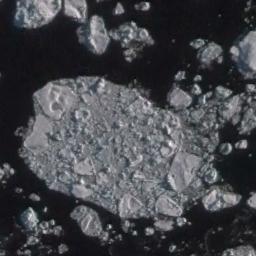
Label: sea_ice